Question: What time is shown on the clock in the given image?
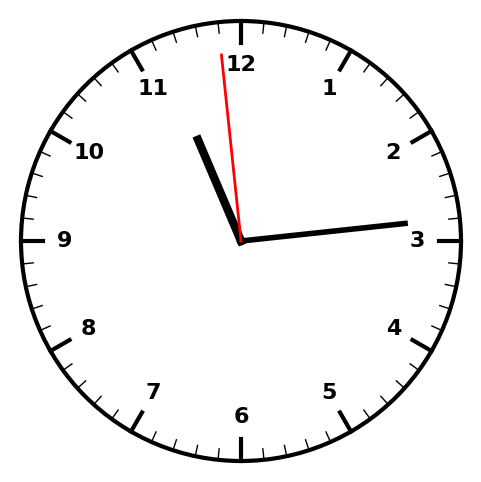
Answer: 11:13:59